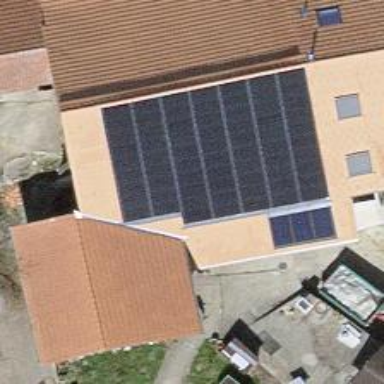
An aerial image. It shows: Solar power generator with photovoltaic panels.